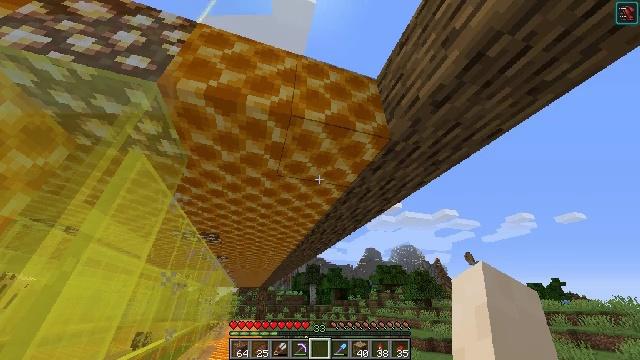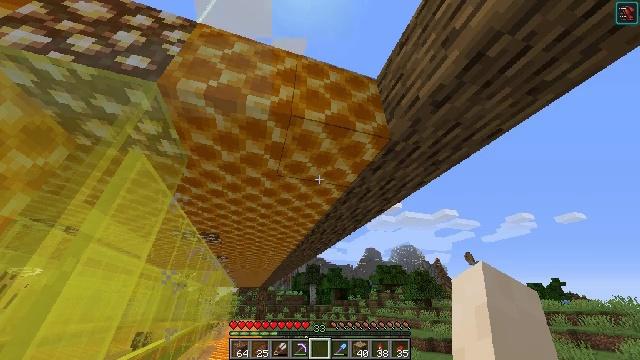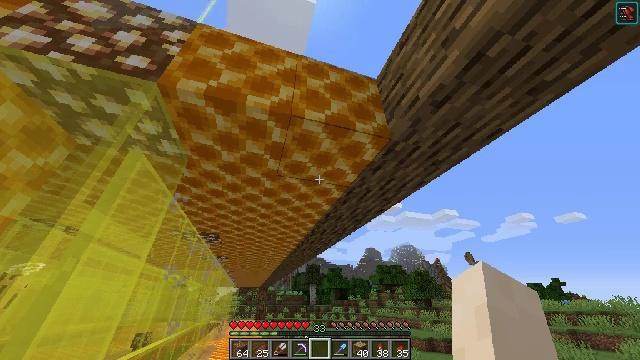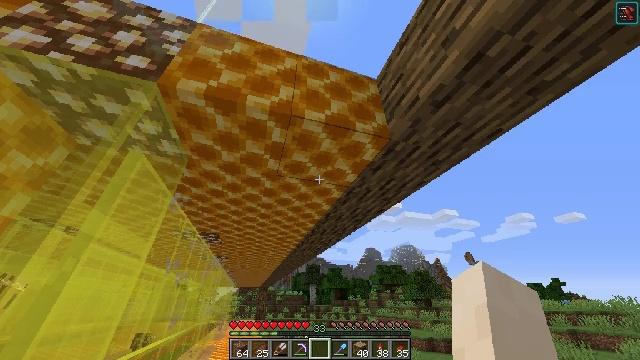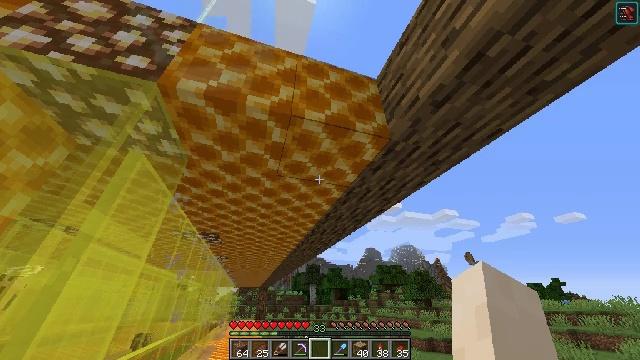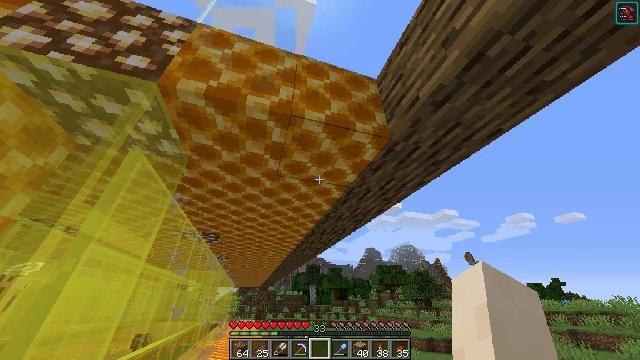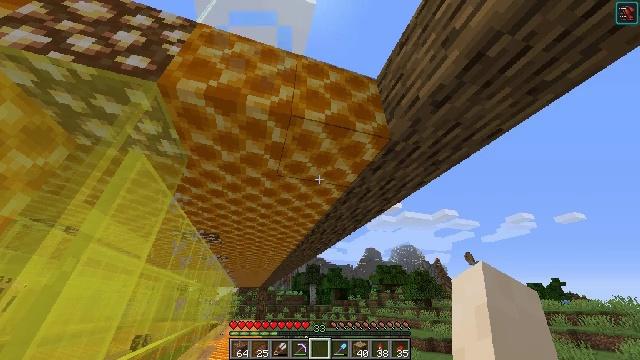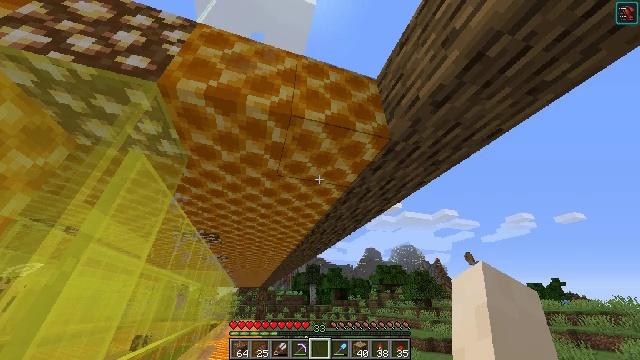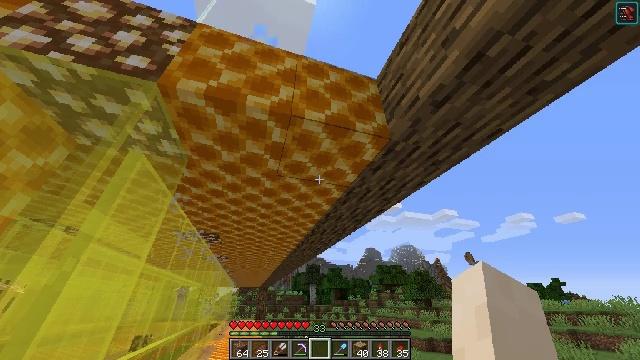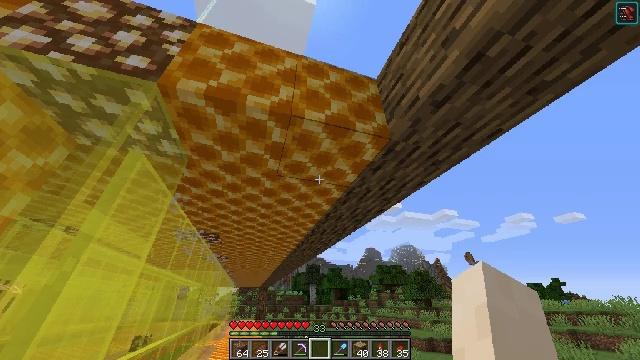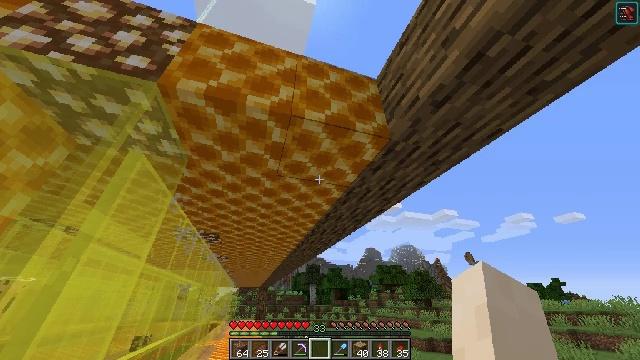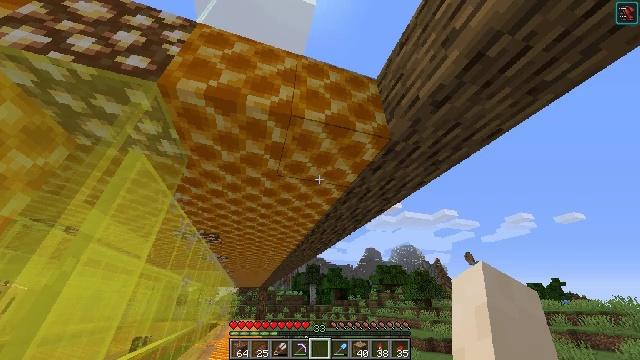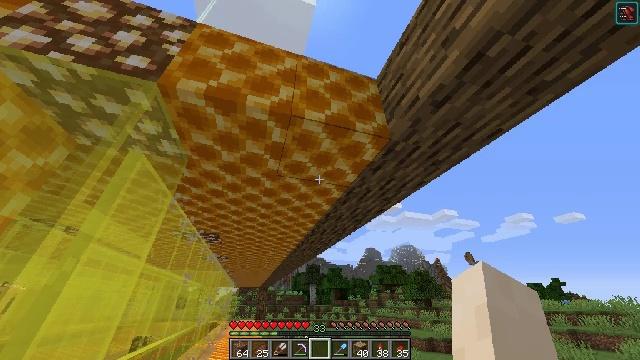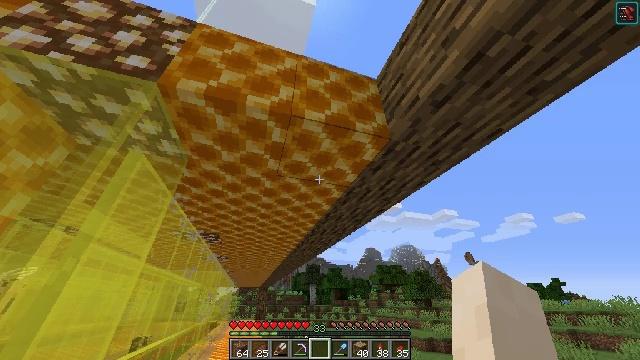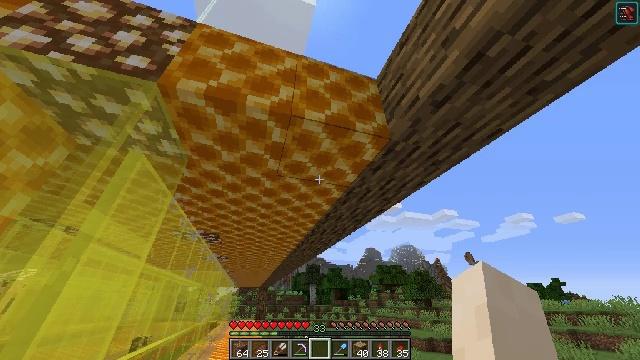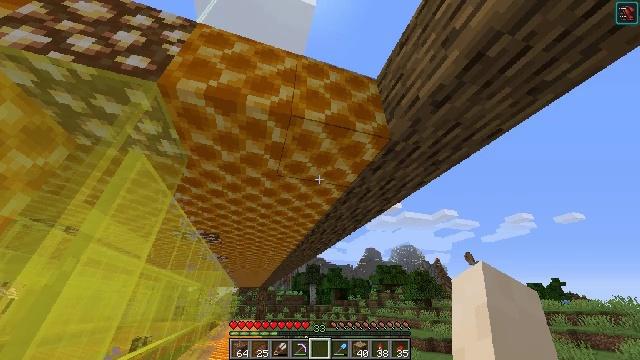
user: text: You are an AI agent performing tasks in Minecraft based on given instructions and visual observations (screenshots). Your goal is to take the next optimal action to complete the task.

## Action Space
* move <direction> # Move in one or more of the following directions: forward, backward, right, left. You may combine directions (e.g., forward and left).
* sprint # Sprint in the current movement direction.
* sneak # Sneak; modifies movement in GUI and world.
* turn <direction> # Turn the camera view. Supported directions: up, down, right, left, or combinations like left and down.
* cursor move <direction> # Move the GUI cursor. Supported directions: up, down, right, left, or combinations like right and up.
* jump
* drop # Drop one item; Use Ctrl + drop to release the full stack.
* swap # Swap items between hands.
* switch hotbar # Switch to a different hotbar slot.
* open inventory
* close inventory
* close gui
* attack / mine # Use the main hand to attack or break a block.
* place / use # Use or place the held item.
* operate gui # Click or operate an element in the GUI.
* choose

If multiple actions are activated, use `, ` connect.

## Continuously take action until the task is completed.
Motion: motion action
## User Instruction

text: Make a honeycomb block with honeycombs on the crafting table.
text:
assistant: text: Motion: no_op
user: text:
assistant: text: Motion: no_op
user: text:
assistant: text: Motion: no_op
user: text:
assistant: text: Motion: no_op
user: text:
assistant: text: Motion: no_op
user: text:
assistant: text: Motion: no_op
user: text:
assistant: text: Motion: no_op
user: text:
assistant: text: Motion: no_op
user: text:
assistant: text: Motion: no_op
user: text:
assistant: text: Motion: no_op
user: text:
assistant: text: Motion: no_op
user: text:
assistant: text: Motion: no_op
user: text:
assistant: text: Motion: no_op
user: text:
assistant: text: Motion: no_op
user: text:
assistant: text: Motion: no_op
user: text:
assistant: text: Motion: no_op
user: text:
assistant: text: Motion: no_op
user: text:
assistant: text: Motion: no_op
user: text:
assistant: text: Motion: no_op
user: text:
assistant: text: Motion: no_op
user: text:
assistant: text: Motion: no_op
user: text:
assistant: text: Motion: no_op
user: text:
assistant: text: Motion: no_op
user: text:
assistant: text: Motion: no_op
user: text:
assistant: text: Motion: no_op
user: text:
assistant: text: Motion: no_op
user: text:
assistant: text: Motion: no_op
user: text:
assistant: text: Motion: no_op
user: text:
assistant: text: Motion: no_op
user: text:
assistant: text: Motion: no_op